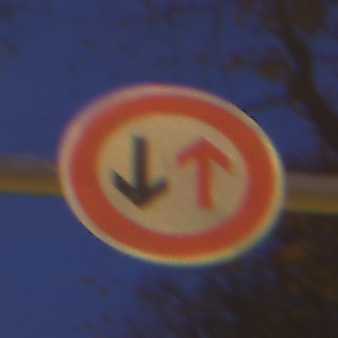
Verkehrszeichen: VorrangDesGegenverkehrs
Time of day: Night
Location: Outdoor (Urban)
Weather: Clear
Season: NotSpecified
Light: Artificial